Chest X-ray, PA view. Patient: 48 years old, sex F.
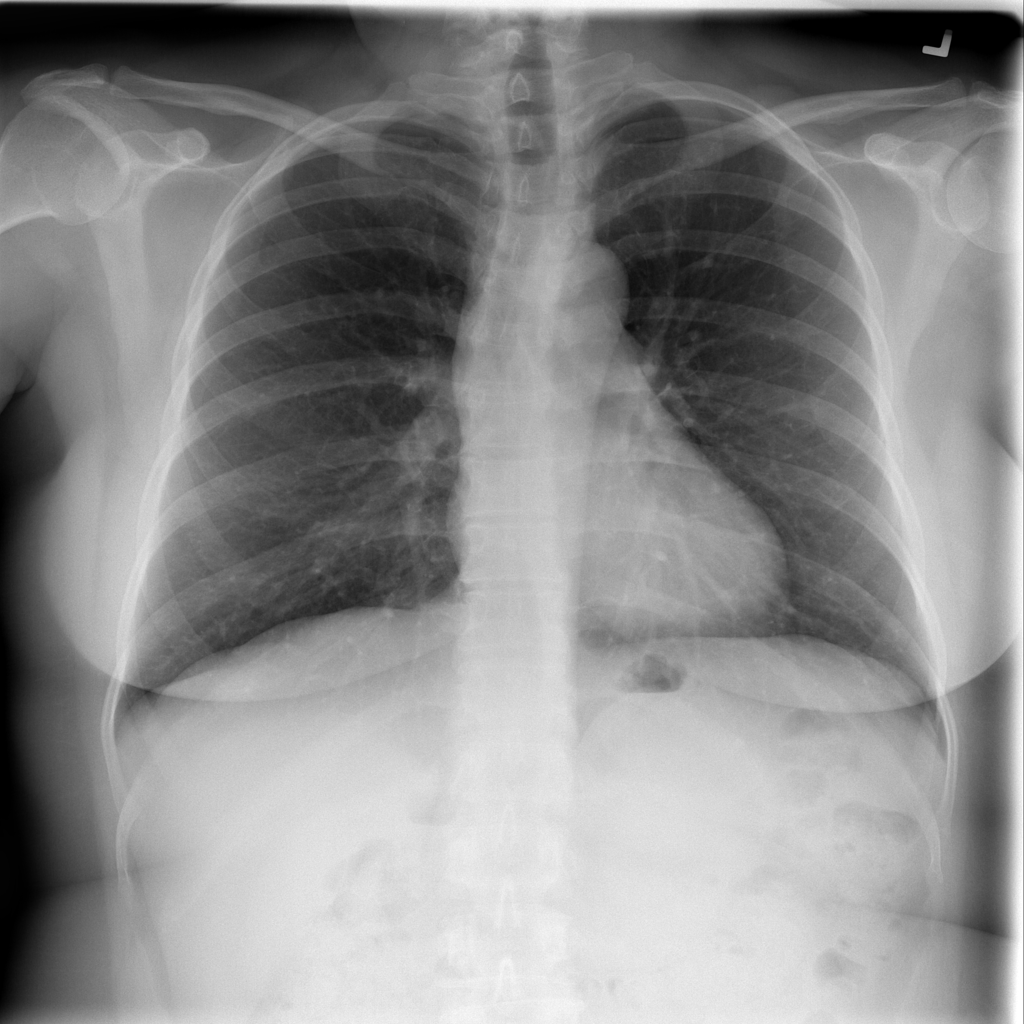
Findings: No Finding